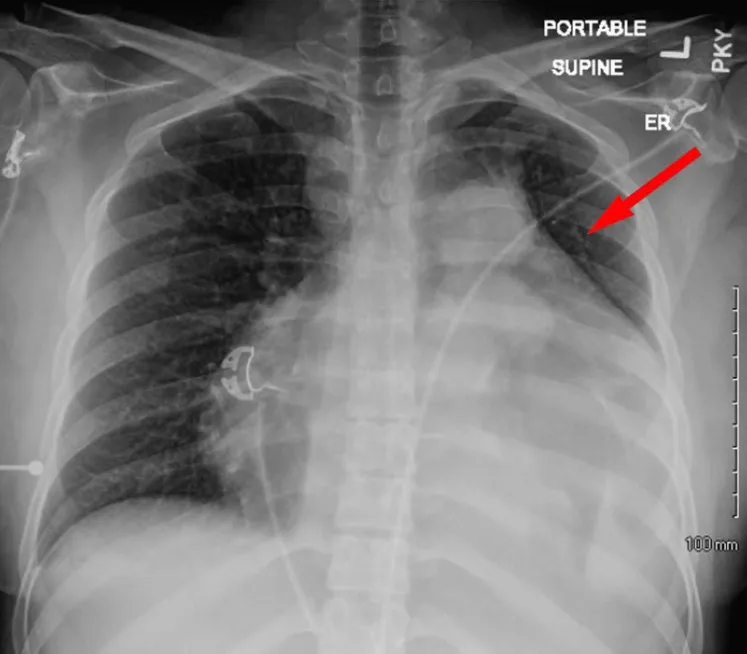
Chest x-ray on admission. Cardiomegaly was noted with left retrocardiac opacity.
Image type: radiology (x_ray)